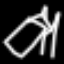
Label: bed